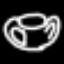
Label: frog